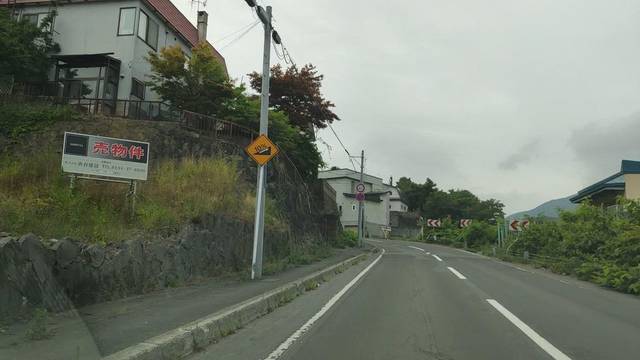
Region: Japan
Coordinates: 43.181, 140.999